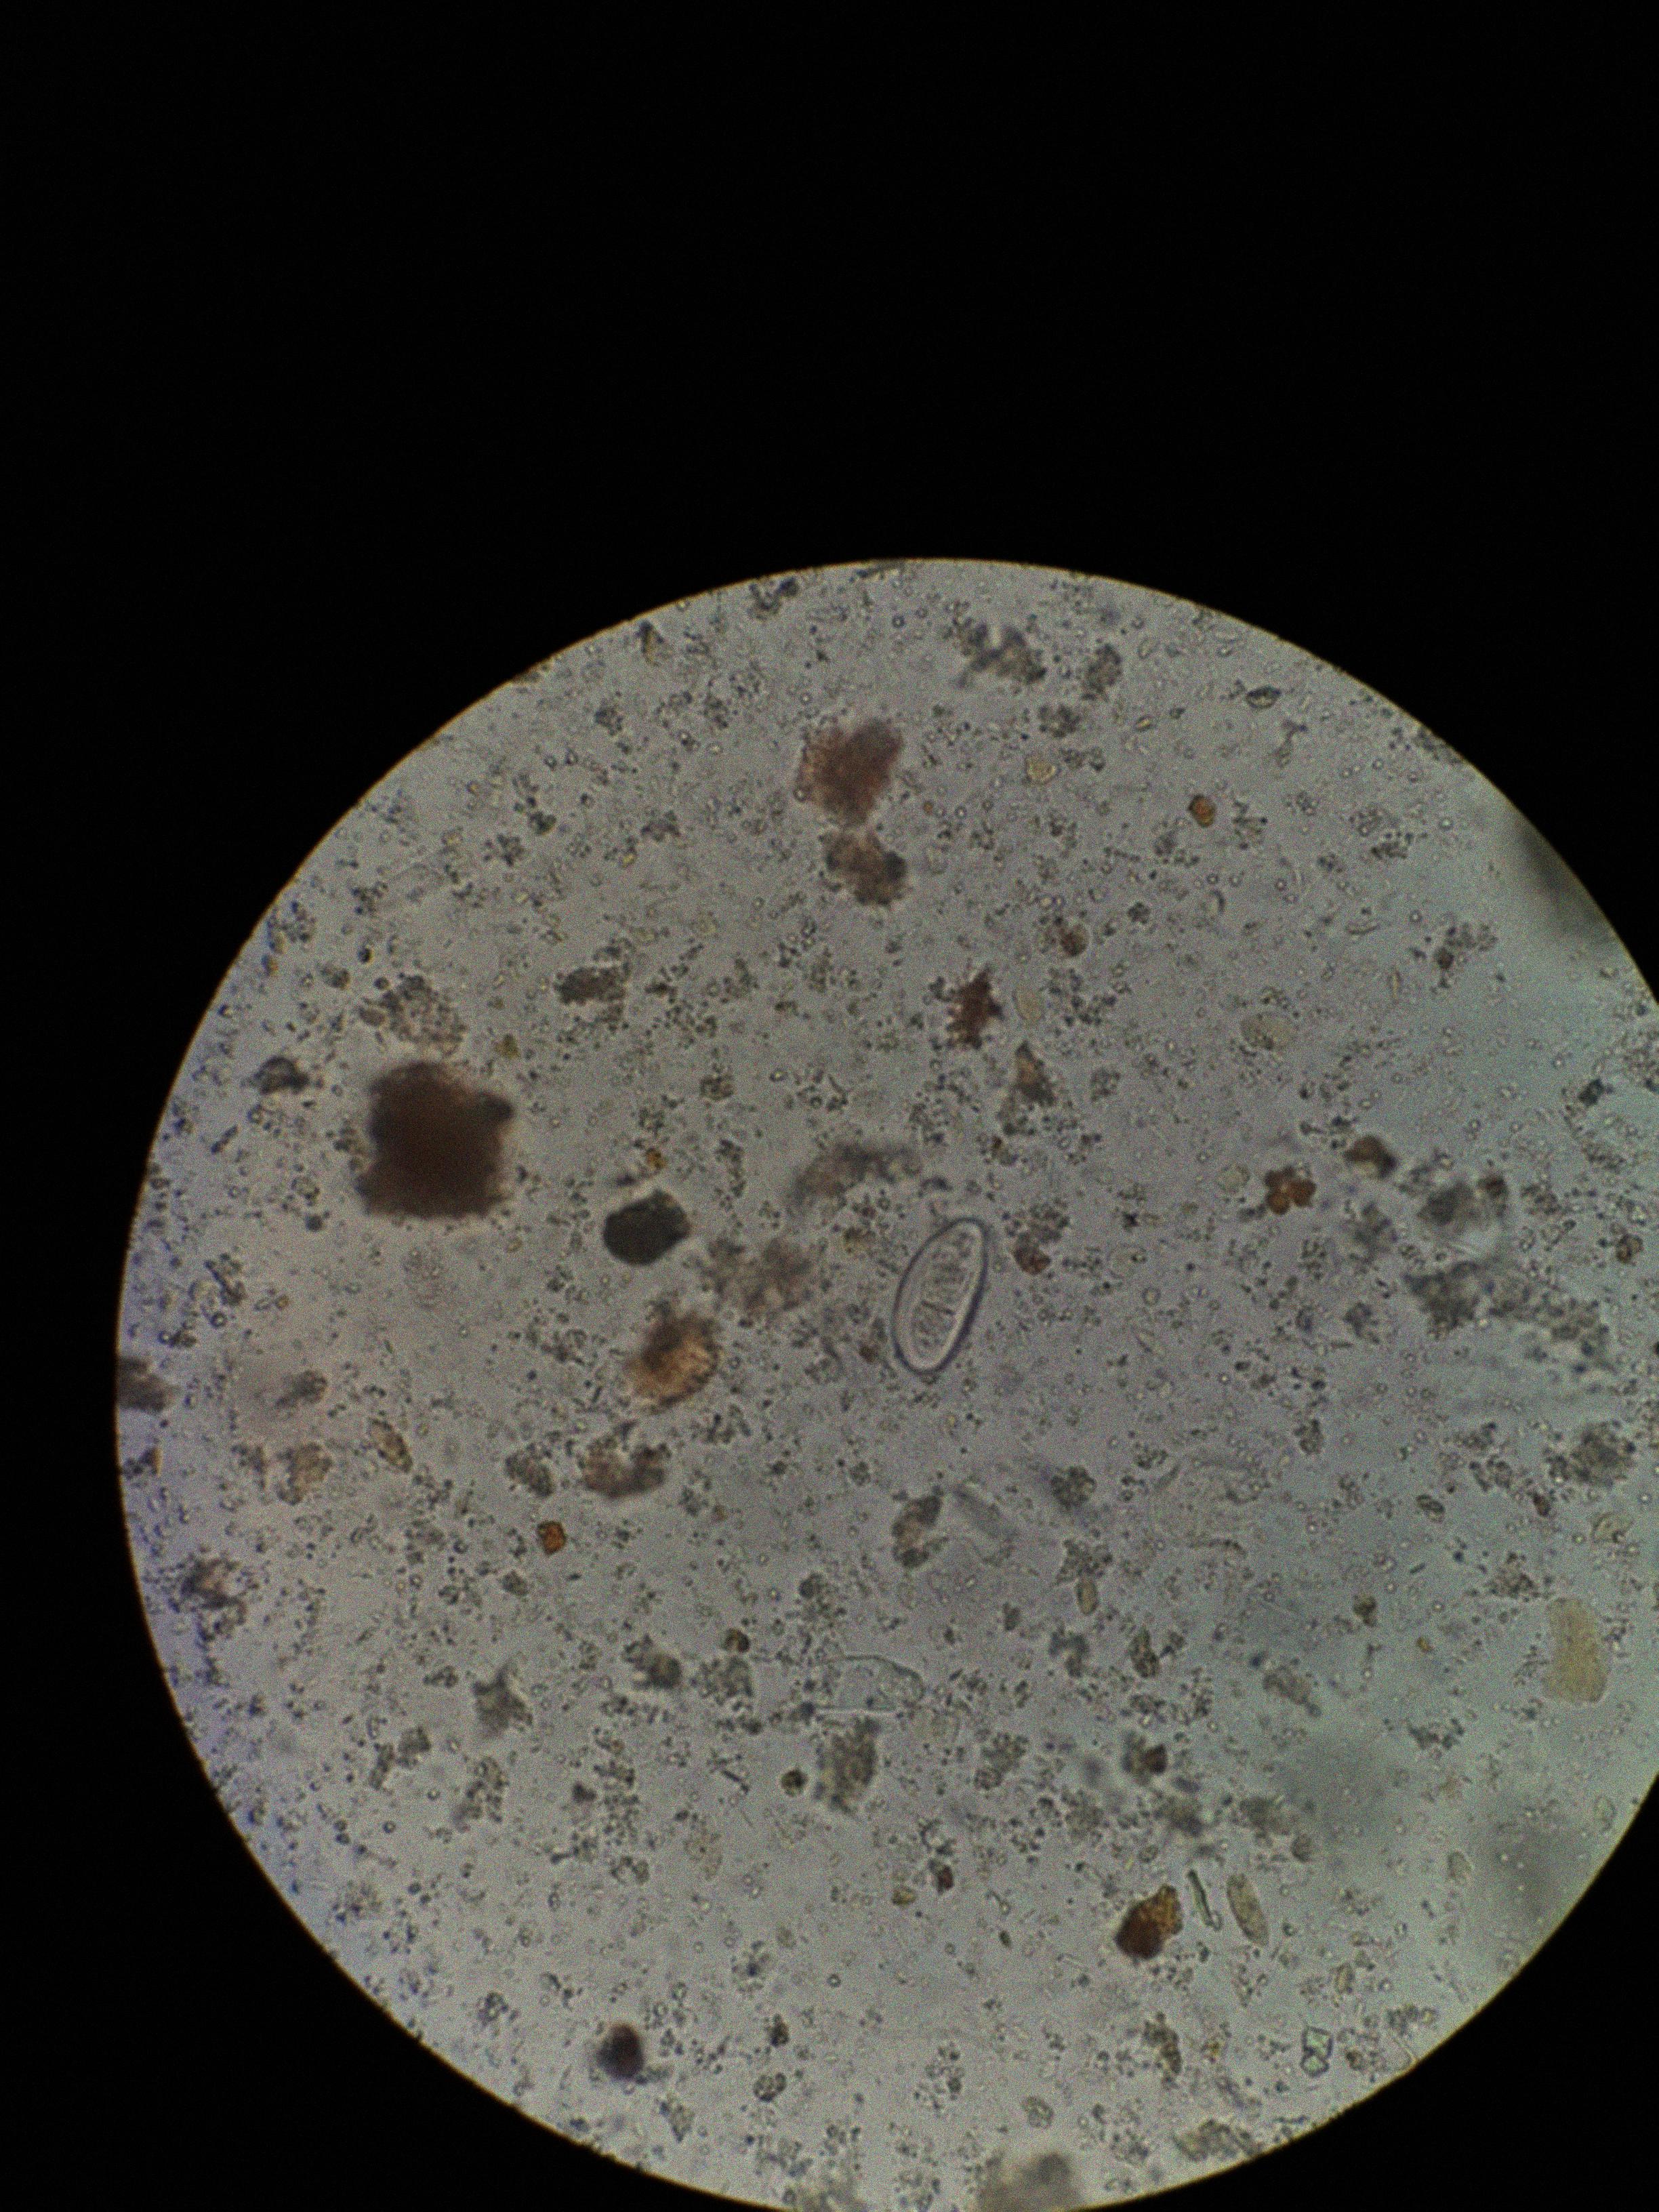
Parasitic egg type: Enterobius vermicularis